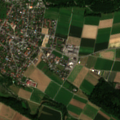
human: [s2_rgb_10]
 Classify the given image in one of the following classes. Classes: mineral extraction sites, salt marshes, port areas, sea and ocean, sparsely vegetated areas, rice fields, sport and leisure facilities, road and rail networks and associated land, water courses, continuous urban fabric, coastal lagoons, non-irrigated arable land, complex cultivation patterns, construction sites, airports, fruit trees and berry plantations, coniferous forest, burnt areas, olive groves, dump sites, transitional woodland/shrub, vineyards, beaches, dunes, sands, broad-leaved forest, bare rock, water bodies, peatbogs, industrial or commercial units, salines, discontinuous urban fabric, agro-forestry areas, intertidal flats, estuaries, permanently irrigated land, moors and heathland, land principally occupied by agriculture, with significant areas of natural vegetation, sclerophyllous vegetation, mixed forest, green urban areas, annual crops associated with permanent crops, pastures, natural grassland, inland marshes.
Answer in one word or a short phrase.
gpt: discontinuous urban fabric, non-irrigated arable land, mixed forest, transitional woodland/shrub